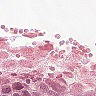
Metastatic tissue present: yes